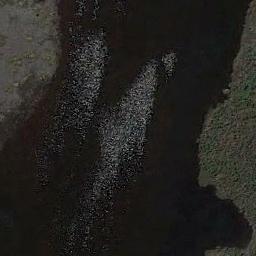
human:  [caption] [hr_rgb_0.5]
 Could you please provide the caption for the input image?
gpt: The wetland consists of dry and green plants and water .

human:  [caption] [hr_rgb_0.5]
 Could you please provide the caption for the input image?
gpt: There are two lakes of similar size in this wetland .

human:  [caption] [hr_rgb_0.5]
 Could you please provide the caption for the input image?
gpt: Two dunes in the river in a wetland .

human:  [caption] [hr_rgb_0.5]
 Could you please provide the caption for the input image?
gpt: Many waters of different sizes are surrounded by wetlands .

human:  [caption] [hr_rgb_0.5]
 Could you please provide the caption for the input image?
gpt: A river goes across the wetland .